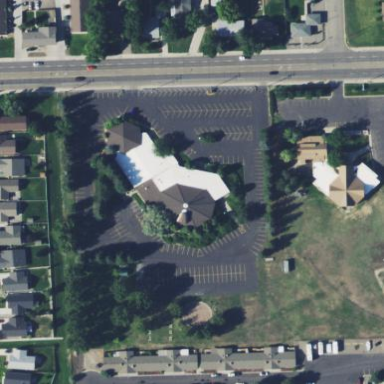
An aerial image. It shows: Beautiful church building.